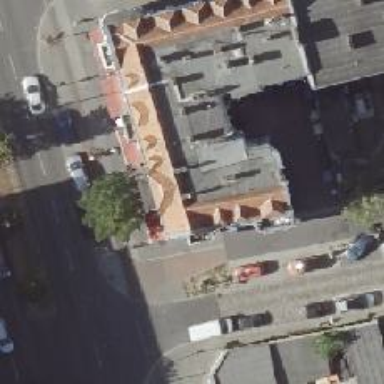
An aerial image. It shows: Convenience shop.